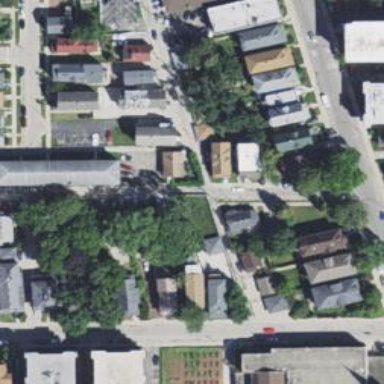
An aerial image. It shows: Alley classified as service road.